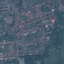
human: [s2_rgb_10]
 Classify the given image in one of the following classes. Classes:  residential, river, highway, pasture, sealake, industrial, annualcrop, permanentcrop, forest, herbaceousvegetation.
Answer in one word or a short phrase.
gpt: Residential